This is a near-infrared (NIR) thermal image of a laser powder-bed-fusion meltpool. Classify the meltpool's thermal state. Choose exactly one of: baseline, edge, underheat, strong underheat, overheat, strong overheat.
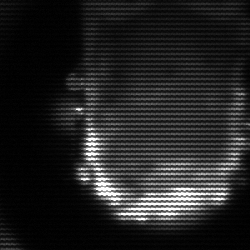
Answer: baseline